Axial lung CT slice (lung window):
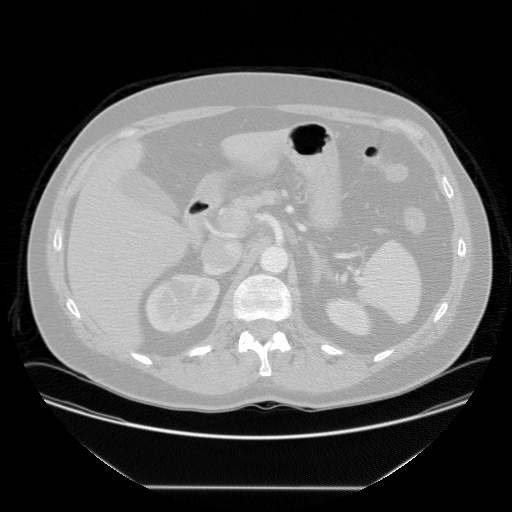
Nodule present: no